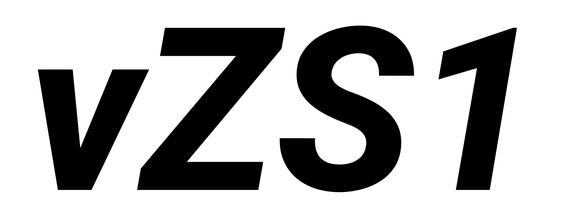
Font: Roboto-Italic_ExtraBold_Italic